Interaction volume radius: 5 \u00c5
Interaction volume height: 15 \u00c5
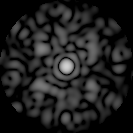
Disorder parameter: 0.6838